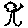
Label: tree